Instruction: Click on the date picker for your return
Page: home
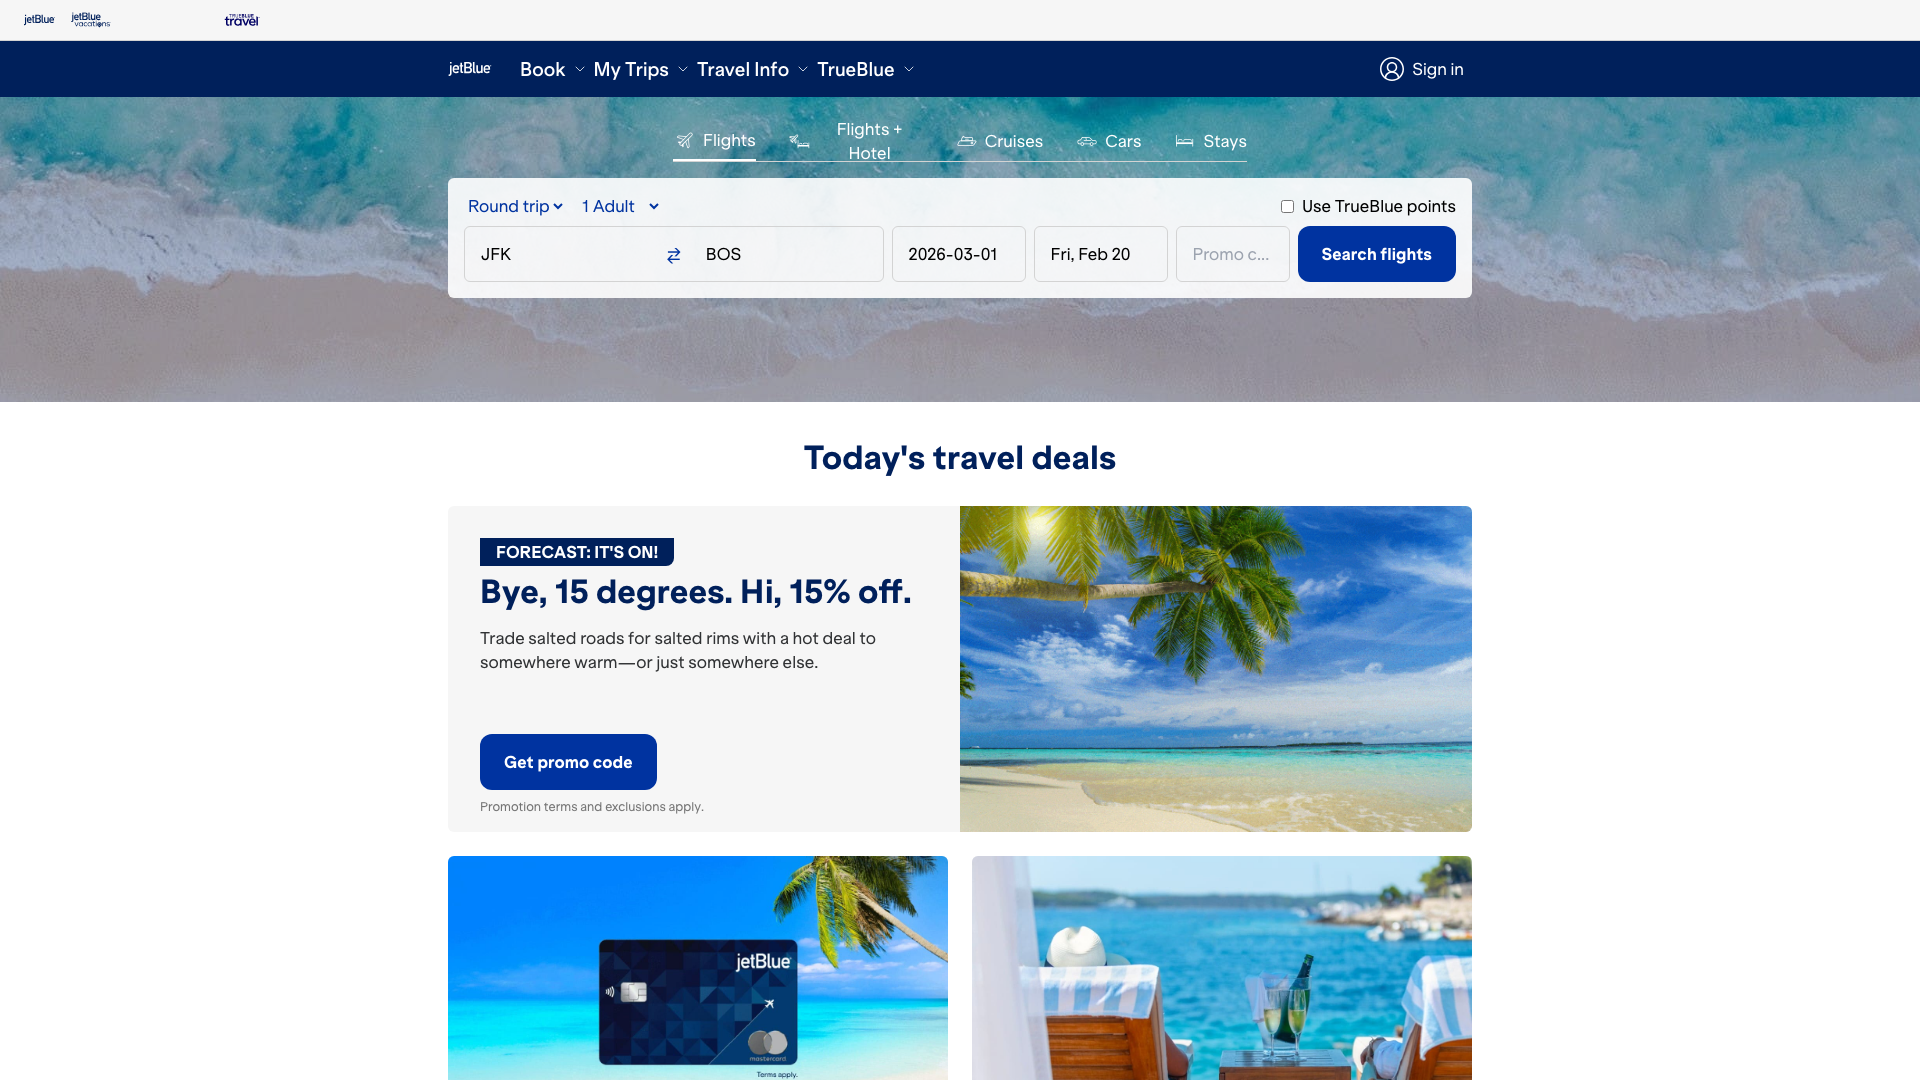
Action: click